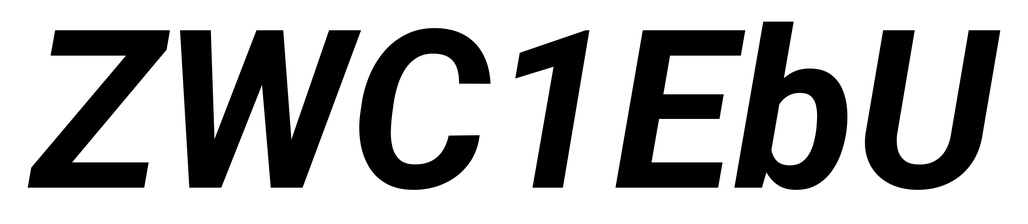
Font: Roboto-Italic_Bold_Italic